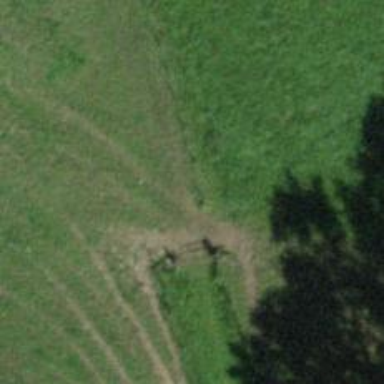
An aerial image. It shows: Grassy track with grade3 tracktype.